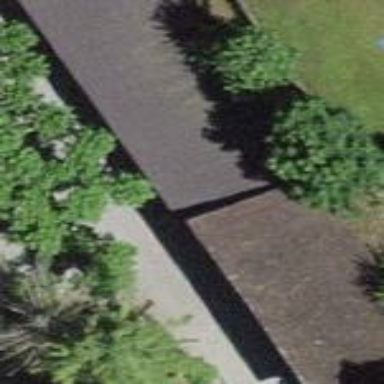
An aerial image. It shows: View of roof of building.